Chest X-ray:
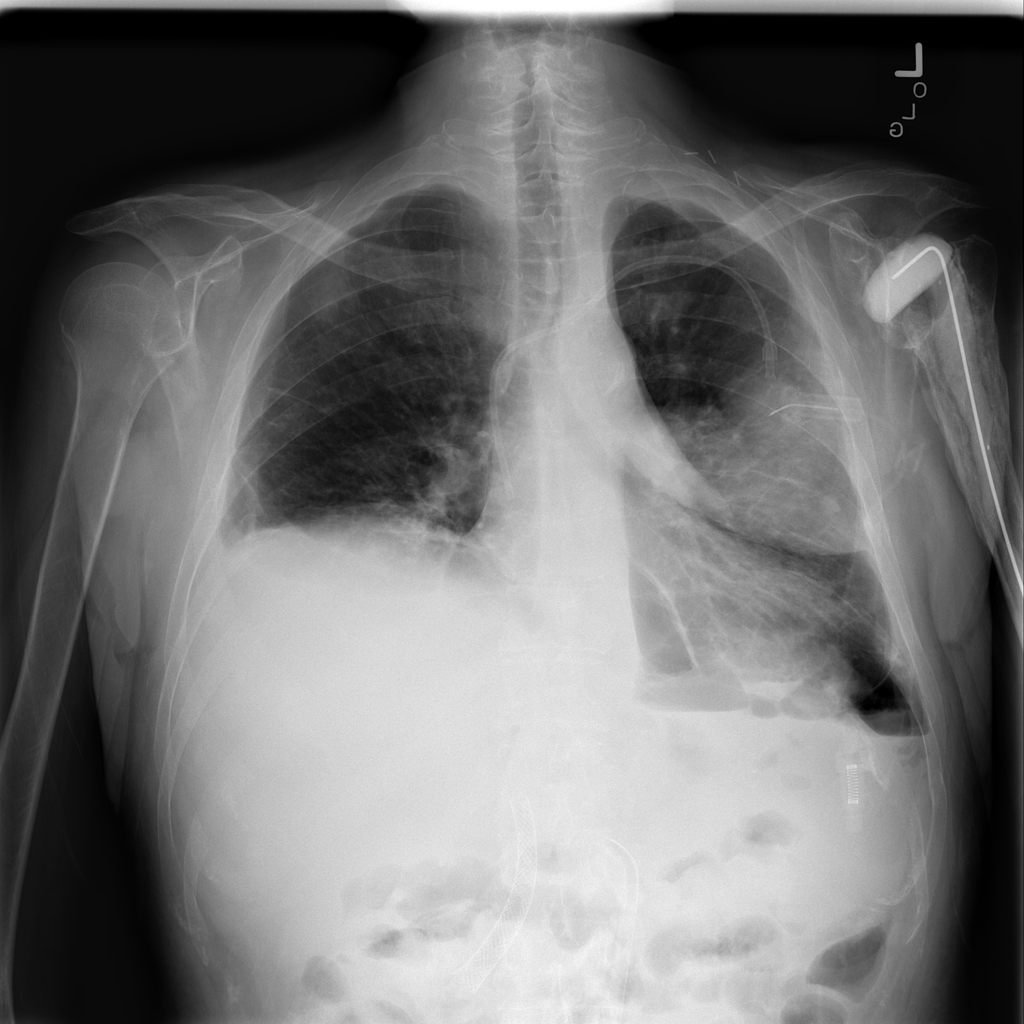
Findings: Consolidation, Nodule, Atelectasis, Effusion
No abnormal finding: no